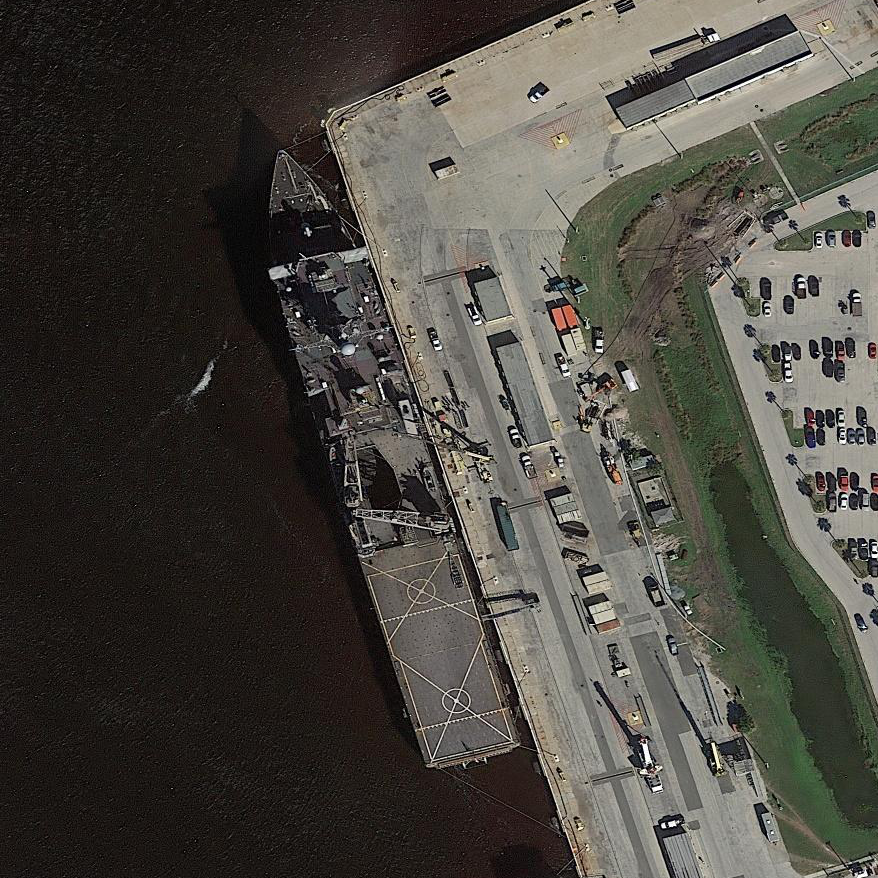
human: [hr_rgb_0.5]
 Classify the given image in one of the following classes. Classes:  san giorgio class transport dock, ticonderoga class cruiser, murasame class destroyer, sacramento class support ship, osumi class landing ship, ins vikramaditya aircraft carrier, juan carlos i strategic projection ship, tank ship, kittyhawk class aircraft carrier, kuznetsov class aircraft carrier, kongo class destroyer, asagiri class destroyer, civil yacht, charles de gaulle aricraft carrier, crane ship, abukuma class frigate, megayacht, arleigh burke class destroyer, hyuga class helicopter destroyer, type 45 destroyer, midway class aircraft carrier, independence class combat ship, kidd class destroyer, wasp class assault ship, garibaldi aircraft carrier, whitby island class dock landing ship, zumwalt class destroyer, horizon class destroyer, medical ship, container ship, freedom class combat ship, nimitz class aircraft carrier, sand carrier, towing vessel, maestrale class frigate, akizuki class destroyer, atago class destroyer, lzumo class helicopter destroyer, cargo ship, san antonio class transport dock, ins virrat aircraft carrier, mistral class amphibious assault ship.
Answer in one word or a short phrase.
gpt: Whitby Island class dock landing ship